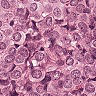
Metastatic tissue present: yes